Question: I am working on some QML + c++ project and, I have a little problem with QML layouts:
I have two custom components :
1. First one: is a side-bar "SideTabBar.qml" (the purple rectangle in the image below).
2. Second one: is the element in the side-bar "SideBarElement.qml".
This image describes what I am talking about:

What I want is: highlight each side bar element on click.
To do so I am trying to iterate over the columnLayout children and lowlight them excepting the clicked one. But, I have not managed to make it works.
'''
Item {
id: sideTabBar
width: 70
height: parent.height
property string activeElement: ""
ColumnLayout{
id:sidebarLayout
anchors.fill: parent
spacing:2
SideBarElement{elementId:"a1";image:"../assets/product.svg"}
SideBarElement{elementId:"a2";image:"../assets/product.svg"}
Item {Layout.fillHeight: true}
}
}
'''
'''
Item {
property alias image: sideBarElementicon.source
property string elementId: ""
id: sideBarElement
width:parent.width
Layout.preferredHeight: 70
Layout.alignment: Qt.AlignTop
Rectangle{
anchors.fill: parent
color:Qt.rgba(0,0,0,0)
}
Image {
id: sideBarElementicon
source: "genericIcon.png"
anchors.horizontalCenter: parent.horizontalCenter
anchors.verticalCenter: parent.verticalCenter
width: 50
height: 50
}
MouseArea{
anchors.fill: parent
onClicked:{ sideTabBar.activeElement = elementId
// compiler does not even enter this loop.
// for(var child in Layout.children){
// console.log("this is a child")
// }
}
}
}
'''
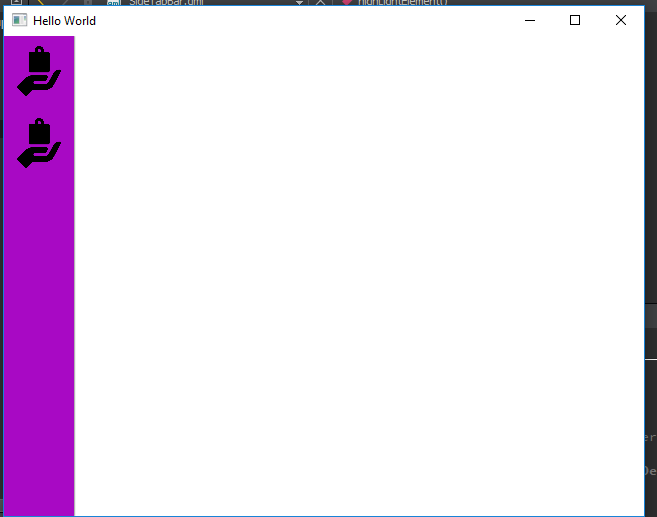
Answer: In this case it is better to work with a Repeater since it has an associated index and use a model to set the properties:
'''
import QtQuick 2.0
Item {
property alias icon: sideBarElementicon.source
property bool highlight: false
width: parent.width
Rectangle{
anchors.fill: parent
color: highlight ? Qt.rgba(1,1,0,1) : Qt.rgba(0,0,0,0)
}
Image {
id: sideBarElementicon
source: "genericIcon.png"
anchors.horizontalCenter: parent.horizontalCenter
anchors.verticalCenter: parent.verticalCenter
width: 50
height: 50
}
}
'''
'''
import QtQuick 2.0
import QtQuick.Layouts 1.11
Item {
id: sideTabBar
width: 70
height: parent.height
property int currentIndex: -1
ListModel{
id: elements
ListElement {
image: "../assets/product.svg"
}
ListElement {
image: "../assets/product.svg"
}
ListElement {
image: "../assets/product.svg"
}
ListElement {
image: "../assets/product.svg"
}
ListElement {
image: "../assets/product.svg"
}
ListElement {
image: "../assets/product.svg"
}
}
Rectangle{
anchors.fill: parent
color: "purple"
}
ColumnLayout{
id:sidebarLayout
anchors.fill: parent
spacing:2
Repeater{
model: elements
SideBarElement{
id: element
highlight: ix == currentIndex
icon: image
property int ix: index
Layout.preferredHeight: 70
Layout.alignment: Qt.AlignTop
MouseArea{
anchors.fill: parent
onClicked: currentIndex = ix
}
}
}
Item {Layout.fillHeight: true}
}
}
'''
<URL>
<URL>